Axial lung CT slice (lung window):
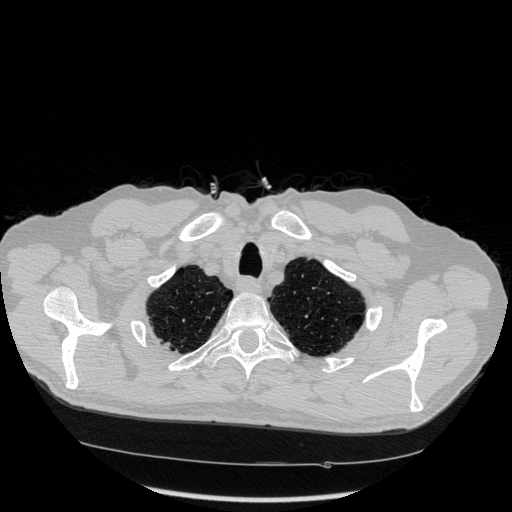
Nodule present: no